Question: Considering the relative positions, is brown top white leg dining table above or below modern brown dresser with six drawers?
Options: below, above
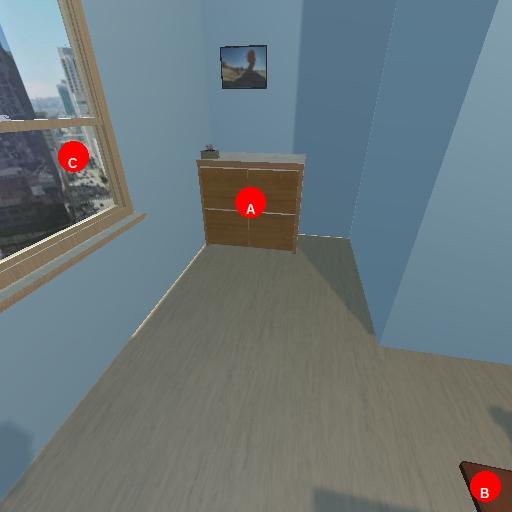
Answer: below